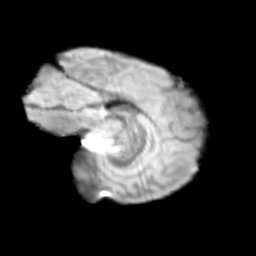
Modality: T2w
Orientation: sagittal
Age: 13
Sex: female
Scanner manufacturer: siemens
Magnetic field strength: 3 T
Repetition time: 3.8 s
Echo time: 0.07 s